Aerial crown-view tile of a tropical tree (Barro Colorado Island, Panama), acquired 20250124:
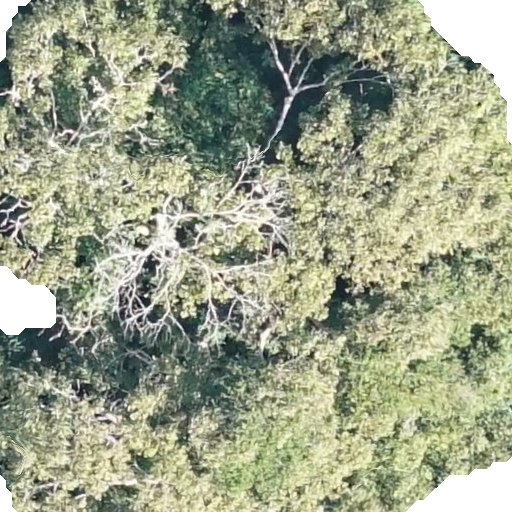
Species: Dipteryx oleifera
GBIF accepted scientific name: Dipteryx oleifera
Crown area: 482.376 m²